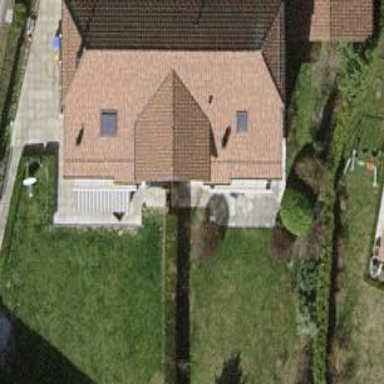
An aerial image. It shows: Simple and straightforward house.